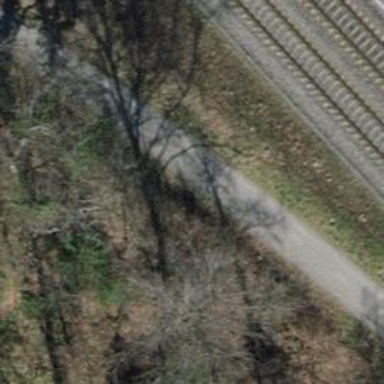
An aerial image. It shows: Compacted agricultural track with grade2 tracktype suitable for agricultural vehicles.